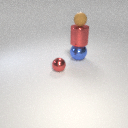
small brown rubber sphere above large blue metal sphere